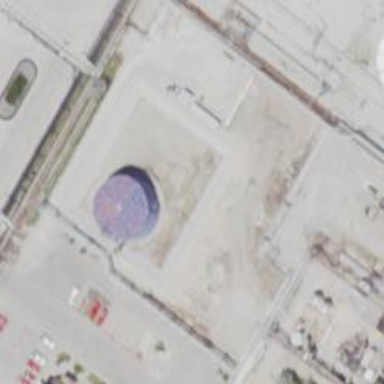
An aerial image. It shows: Storage tank with man-made structure.